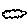
Label: cloud